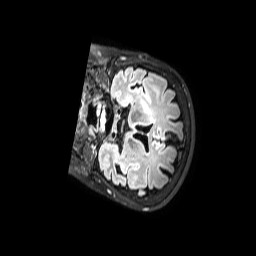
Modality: FLAIR
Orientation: coronal
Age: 63
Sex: female
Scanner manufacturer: philips
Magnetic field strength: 3 T
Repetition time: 4.8 s
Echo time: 0.2796 s